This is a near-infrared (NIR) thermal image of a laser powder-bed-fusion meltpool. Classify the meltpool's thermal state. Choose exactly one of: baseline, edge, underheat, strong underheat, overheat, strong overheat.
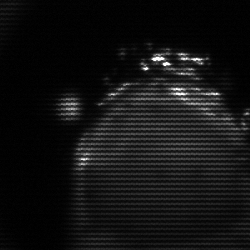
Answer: edge